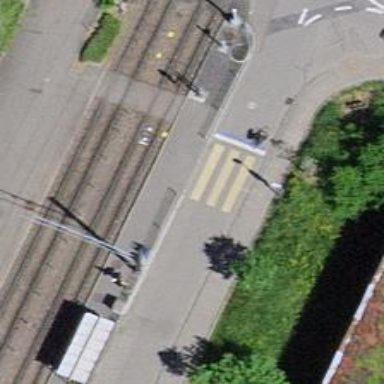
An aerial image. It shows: Tram stop with stop position for public transport.